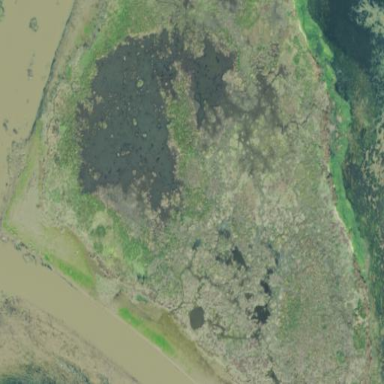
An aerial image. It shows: Wetland area.